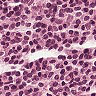
Metastatic tissue present: no